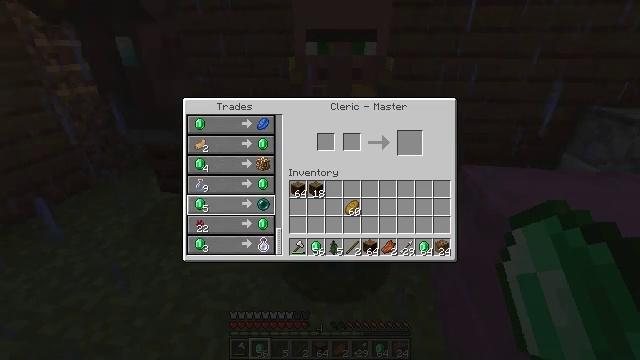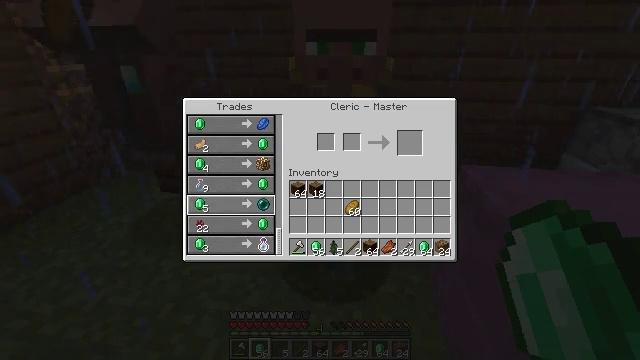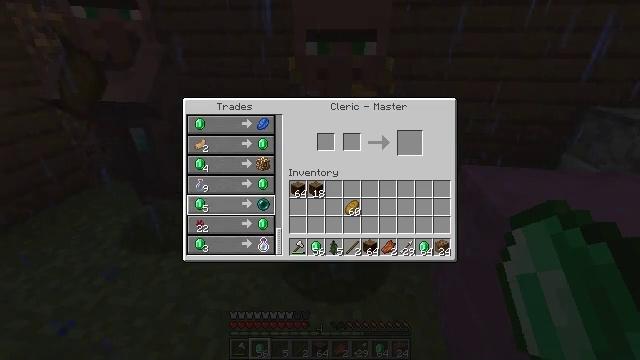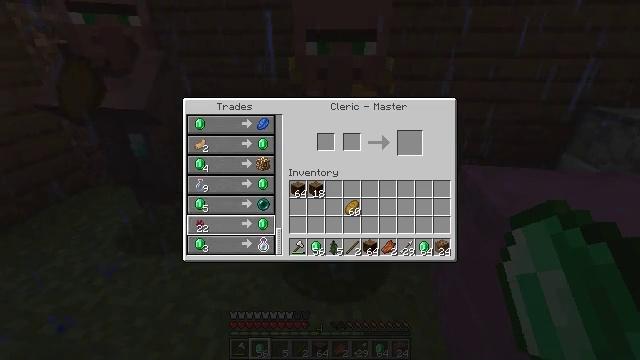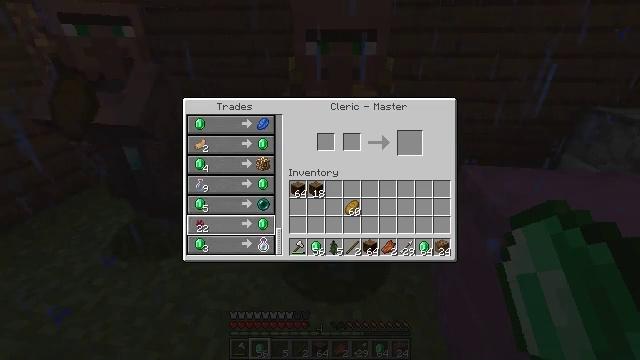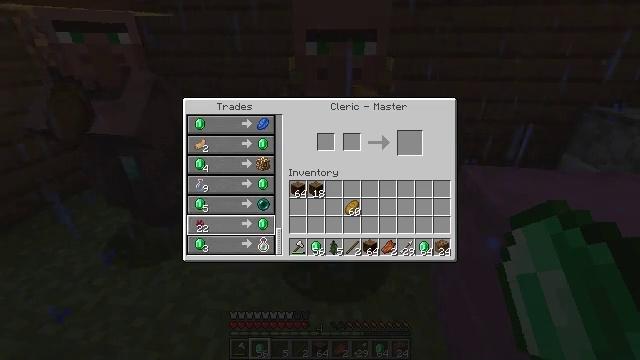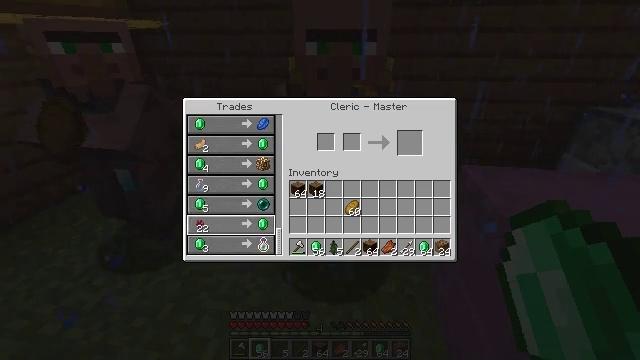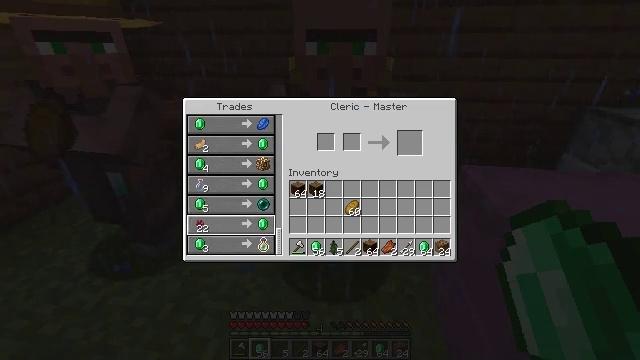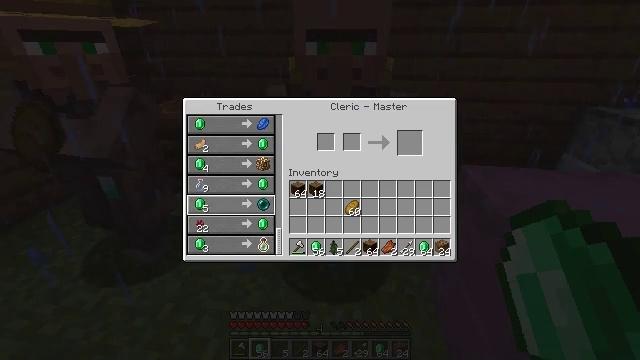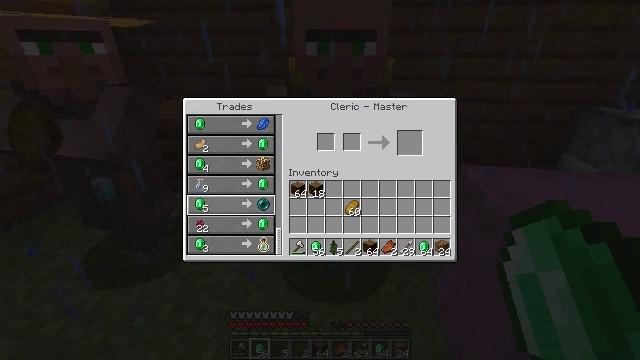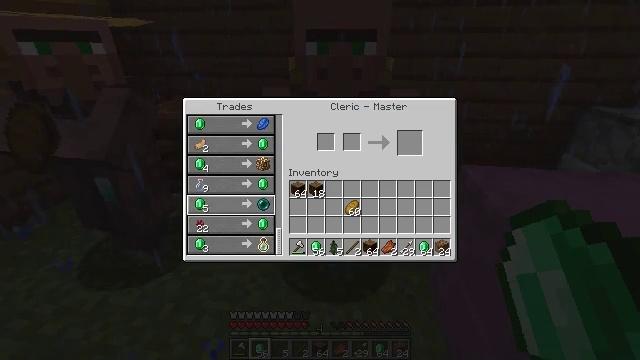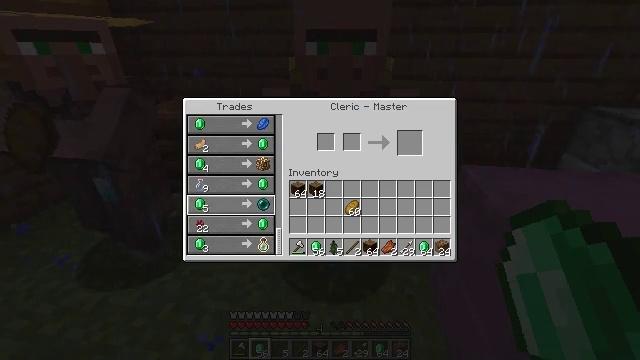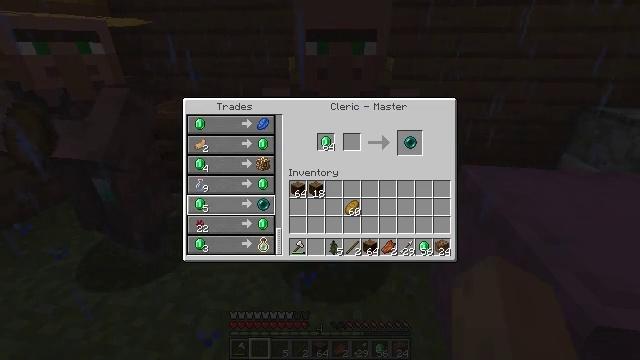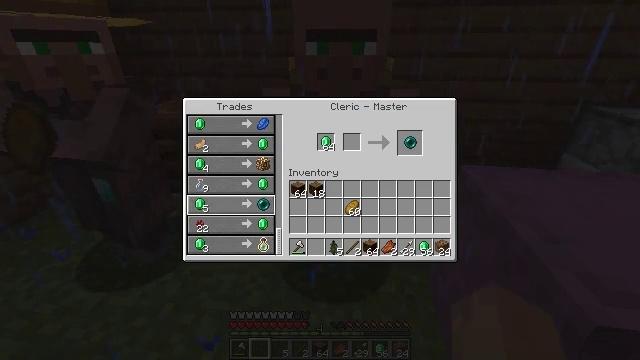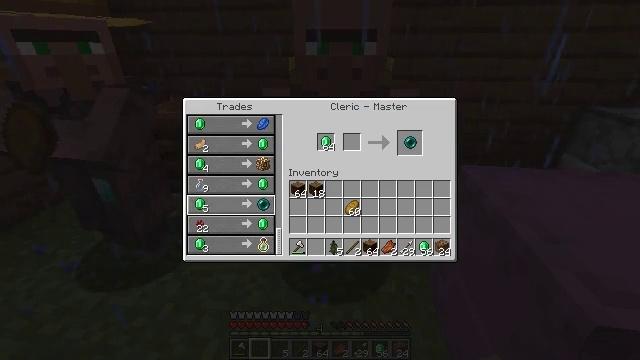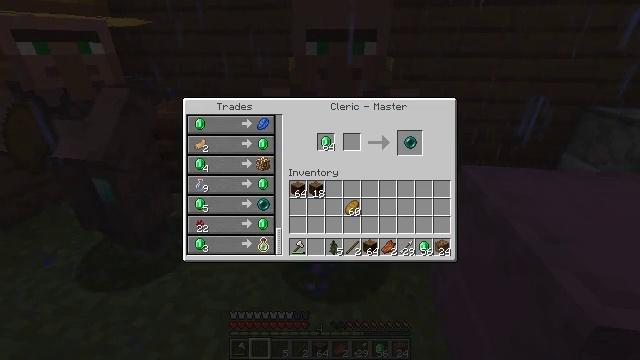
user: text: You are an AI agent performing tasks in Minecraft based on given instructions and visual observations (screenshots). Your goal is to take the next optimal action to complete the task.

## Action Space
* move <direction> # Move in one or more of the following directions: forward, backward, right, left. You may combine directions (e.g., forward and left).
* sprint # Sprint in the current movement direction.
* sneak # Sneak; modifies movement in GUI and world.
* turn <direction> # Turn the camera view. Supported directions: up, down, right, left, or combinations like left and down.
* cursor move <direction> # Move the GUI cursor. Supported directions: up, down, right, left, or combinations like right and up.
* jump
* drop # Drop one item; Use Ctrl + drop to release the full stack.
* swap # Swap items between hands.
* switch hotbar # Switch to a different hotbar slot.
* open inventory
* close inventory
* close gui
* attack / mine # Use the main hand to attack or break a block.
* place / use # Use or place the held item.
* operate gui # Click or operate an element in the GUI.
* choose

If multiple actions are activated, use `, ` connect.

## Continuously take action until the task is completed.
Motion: motion action
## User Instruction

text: Generate an ender pearl.
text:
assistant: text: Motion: no_op
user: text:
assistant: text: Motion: cursor move down
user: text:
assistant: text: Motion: cursor move down
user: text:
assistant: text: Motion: no_op
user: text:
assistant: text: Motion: no_op
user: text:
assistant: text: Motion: no_op
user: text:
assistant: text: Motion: cursor move up
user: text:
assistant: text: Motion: cursor move up
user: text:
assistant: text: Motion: no_op
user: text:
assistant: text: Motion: no_op
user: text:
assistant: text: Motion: no_op
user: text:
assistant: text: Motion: operate gui
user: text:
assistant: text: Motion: operate gui
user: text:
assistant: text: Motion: operate gui
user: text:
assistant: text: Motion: cursor move right and up
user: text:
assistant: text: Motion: cursor move right and up
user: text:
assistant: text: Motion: cursor move right and up
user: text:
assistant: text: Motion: no_op
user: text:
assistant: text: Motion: no_op
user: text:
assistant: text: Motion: no_op
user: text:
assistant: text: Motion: no_op
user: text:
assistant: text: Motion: sneak, cursor move left
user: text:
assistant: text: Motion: sneak, cursor move left
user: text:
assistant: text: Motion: sneak
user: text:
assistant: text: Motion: sneak
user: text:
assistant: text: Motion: sneak
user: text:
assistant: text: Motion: sneak
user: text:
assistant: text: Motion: sneak
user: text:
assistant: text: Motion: sneak, operate gui
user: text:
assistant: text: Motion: sneak, operate gui